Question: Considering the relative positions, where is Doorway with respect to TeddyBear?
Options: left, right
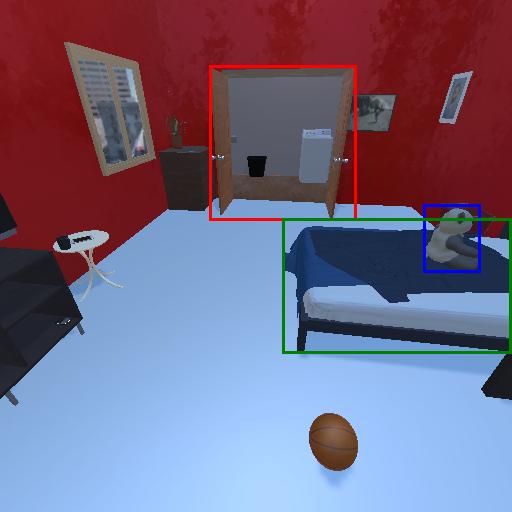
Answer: left